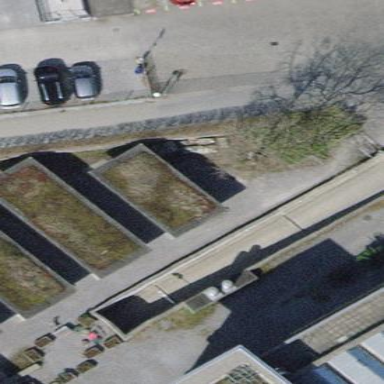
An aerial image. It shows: Flat concrete roof on building.